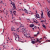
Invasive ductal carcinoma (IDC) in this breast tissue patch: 1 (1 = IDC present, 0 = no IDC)